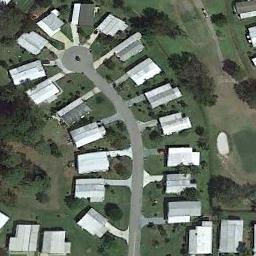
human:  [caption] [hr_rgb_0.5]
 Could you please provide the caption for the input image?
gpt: There are many trees in the mobile home park .

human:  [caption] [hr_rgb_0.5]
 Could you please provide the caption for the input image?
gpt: Here is a road with mobile homes on both sides .

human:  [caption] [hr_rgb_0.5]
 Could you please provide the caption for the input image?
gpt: The mobile home park has some mobile homes along the roads and some trees are among these mobile homes .

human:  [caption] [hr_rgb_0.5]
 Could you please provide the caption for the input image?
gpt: The mobile home park is on the grass next to some trees .

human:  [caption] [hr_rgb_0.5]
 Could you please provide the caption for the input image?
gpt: There are many white buildings on the mobile home park .